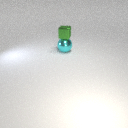
large cyan metal sphere below small green metal cube